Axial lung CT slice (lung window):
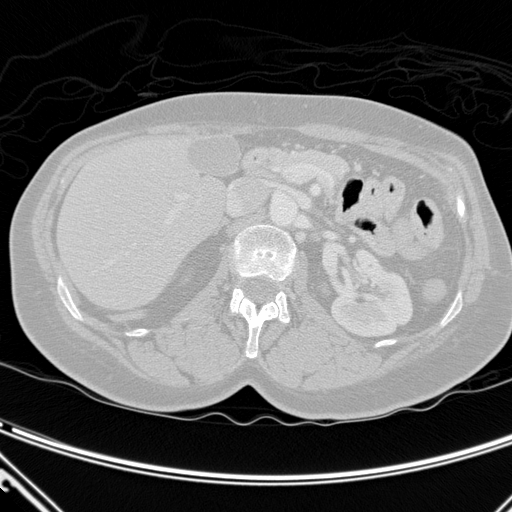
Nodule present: no